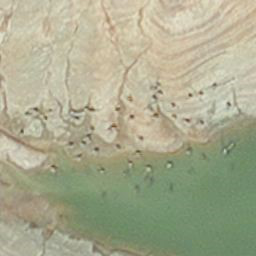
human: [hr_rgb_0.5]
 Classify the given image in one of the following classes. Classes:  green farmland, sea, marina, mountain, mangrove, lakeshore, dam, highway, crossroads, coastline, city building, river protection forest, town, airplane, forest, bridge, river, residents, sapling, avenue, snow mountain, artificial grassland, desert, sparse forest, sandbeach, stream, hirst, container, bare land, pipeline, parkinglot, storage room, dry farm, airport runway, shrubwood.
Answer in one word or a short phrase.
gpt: hirst